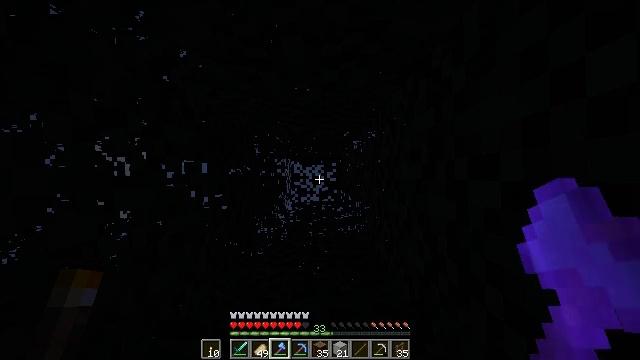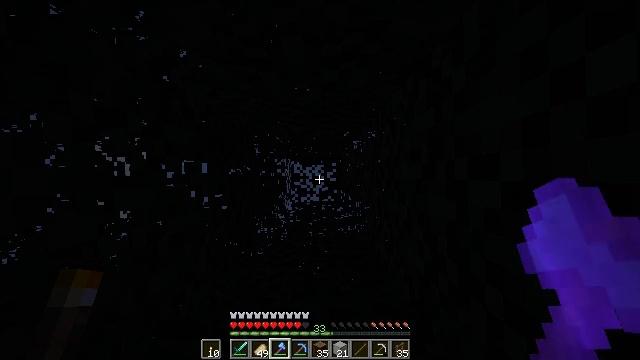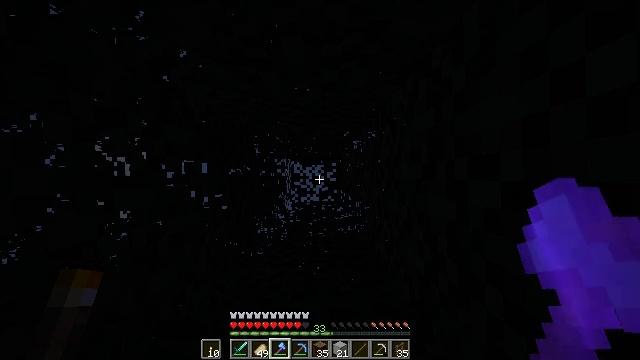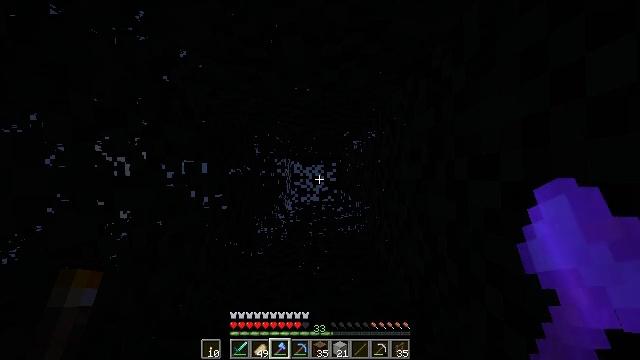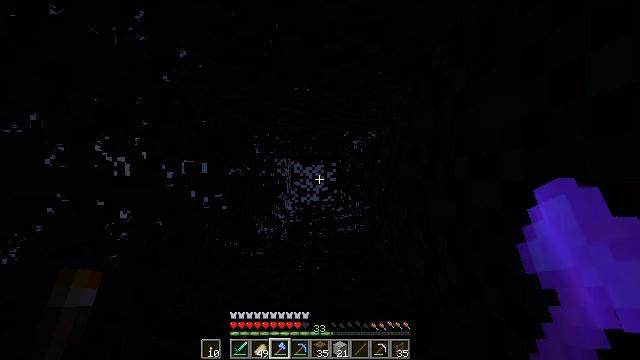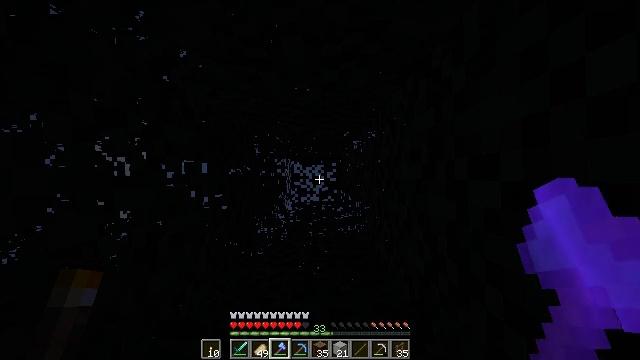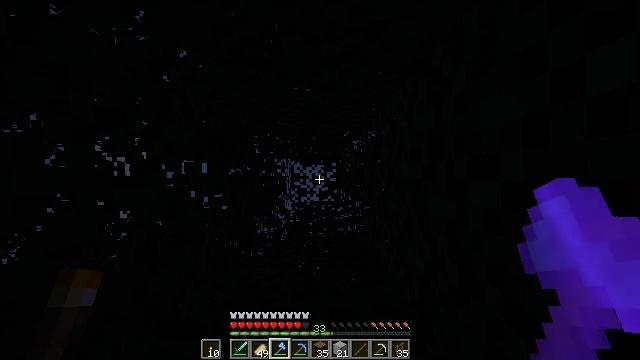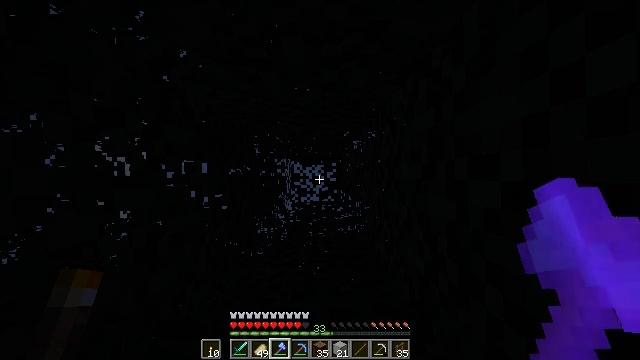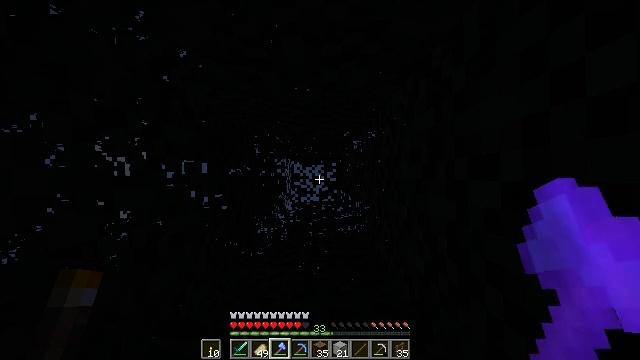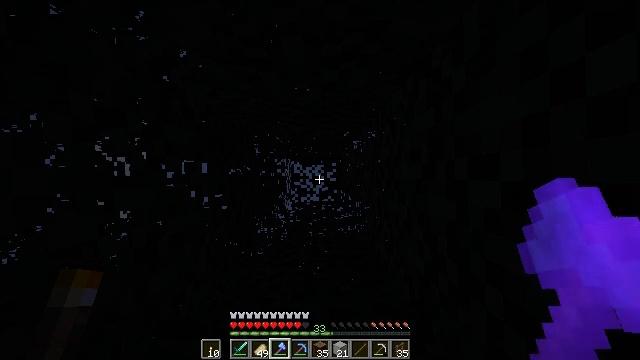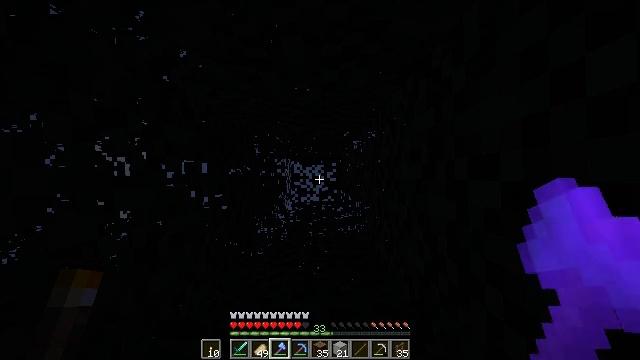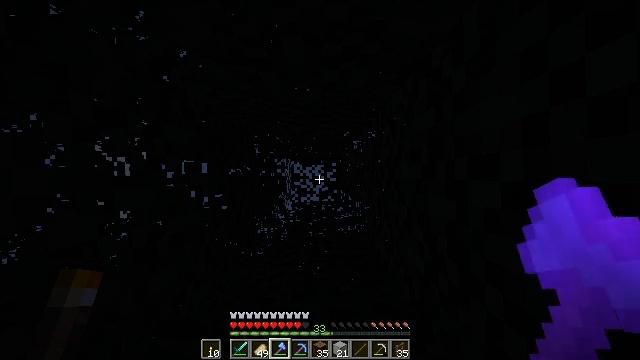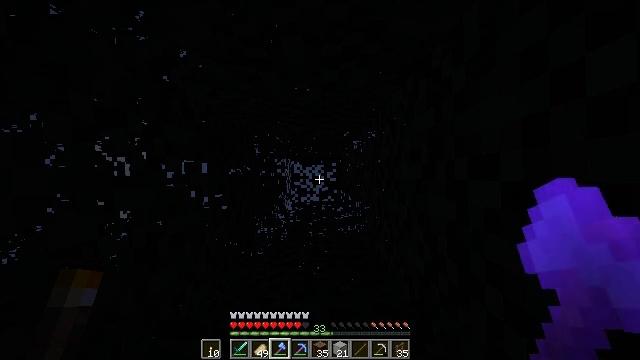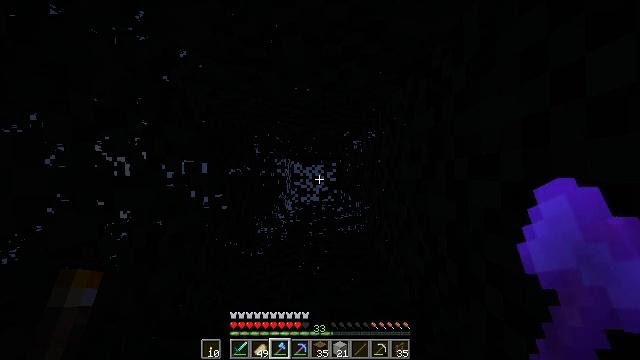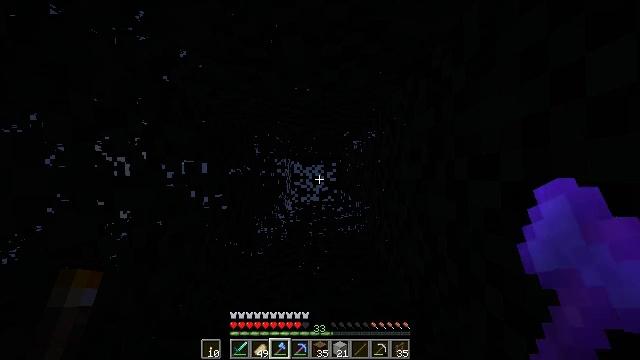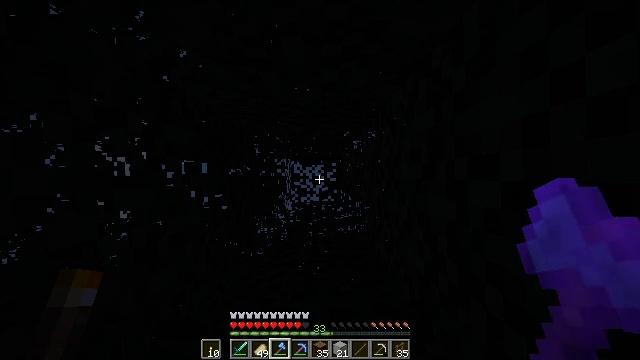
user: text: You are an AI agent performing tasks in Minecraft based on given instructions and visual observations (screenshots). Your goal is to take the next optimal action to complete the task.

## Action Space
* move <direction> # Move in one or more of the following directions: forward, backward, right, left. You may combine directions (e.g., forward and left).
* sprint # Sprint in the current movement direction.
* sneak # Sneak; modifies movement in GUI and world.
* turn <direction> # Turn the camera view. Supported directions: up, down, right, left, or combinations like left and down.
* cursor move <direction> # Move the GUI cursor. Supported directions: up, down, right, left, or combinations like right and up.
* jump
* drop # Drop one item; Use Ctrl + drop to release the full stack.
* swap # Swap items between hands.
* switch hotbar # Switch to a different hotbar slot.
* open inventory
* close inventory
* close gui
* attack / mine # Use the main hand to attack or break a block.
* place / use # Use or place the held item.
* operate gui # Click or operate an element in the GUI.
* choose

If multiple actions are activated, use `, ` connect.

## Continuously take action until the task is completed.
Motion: motion action
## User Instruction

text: Collect the brown bed for later use.
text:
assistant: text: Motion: no_op
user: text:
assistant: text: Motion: no_op
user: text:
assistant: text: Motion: no_op
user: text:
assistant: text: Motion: no_op
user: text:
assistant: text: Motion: no_op
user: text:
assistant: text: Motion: no_op
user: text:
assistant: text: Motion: no_op
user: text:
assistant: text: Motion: no_op
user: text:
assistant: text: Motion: no_op
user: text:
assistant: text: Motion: no_op
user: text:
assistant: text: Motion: no_op
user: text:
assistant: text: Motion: no_op
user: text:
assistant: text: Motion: no_op
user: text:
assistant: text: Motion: no_op
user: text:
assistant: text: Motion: no_op
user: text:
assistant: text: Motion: no_op
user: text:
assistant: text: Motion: no_op
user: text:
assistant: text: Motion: no_op
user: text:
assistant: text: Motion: no_op
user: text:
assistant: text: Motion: no_op
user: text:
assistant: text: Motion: no_op
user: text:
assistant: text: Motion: no_op
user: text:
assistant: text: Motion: no_op
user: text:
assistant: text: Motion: no_op
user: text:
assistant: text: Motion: no_op
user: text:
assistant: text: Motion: no_op
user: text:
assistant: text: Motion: no_op
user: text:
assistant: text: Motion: no_op
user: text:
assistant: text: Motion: no_op
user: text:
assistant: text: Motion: no_op